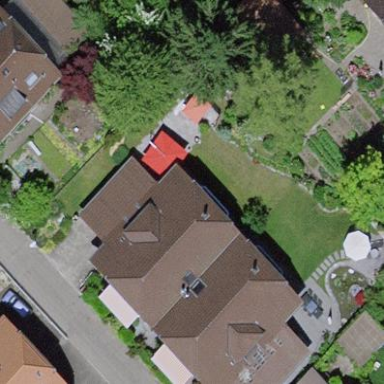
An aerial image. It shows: Residential building.